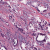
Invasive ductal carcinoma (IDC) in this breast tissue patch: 1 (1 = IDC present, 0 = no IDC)